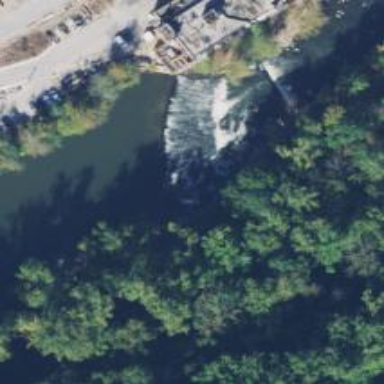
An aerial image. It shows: Weir along the waterway.